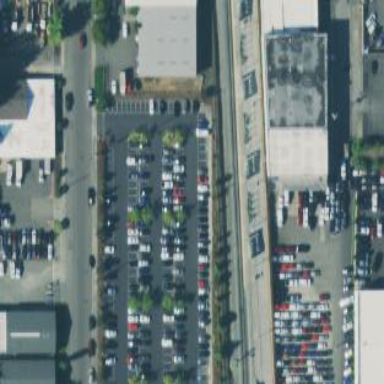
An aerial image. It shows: Parking lot with asphalt surface designed for park and ride for train users.